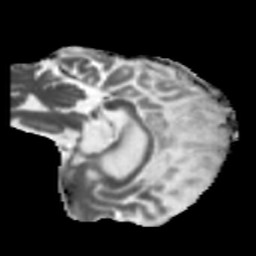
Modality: MD
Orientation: sagittal
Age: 63
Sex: female
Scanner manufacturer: siemens
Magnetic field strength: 3 T
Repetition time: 5.47 s
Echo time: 0.0854 s